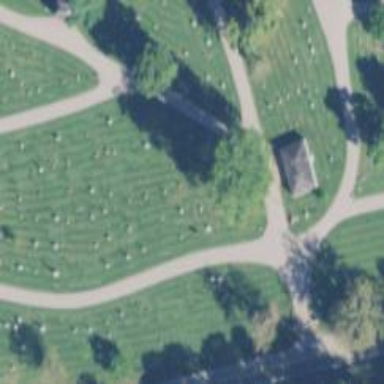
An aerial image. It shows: Graveyard with graves.